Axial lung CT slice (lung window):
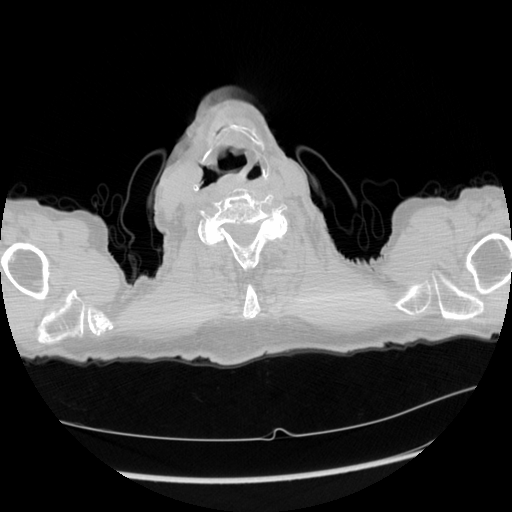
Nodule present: no